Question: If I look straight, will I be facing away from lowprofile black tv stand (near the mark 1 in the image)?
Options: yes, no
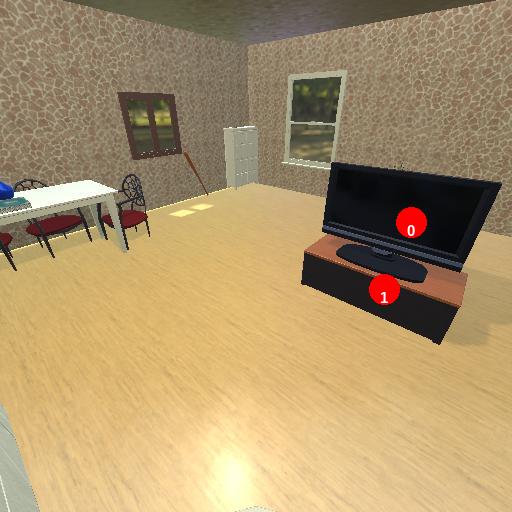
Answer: yes